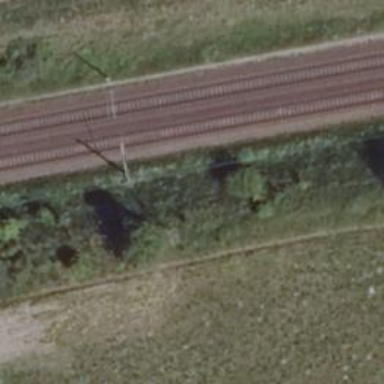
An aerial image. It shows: Milestone along the railway with catenary mast.